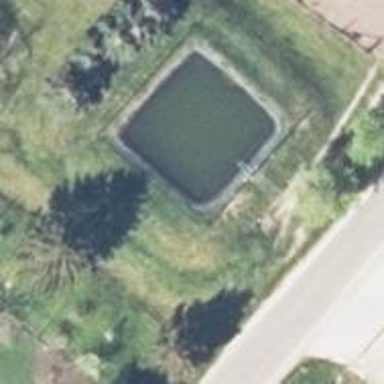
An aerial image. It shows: Emergency fire water pond.